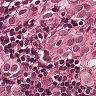
Metastatic tissue present: yes